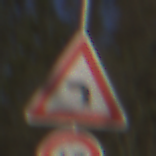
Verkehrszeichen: KurveLinks
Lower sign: Geschwindigkeit60
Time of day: MorningAfternoon
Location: Outdoor (Nature)
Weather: Clear
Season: Winter
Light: Natural